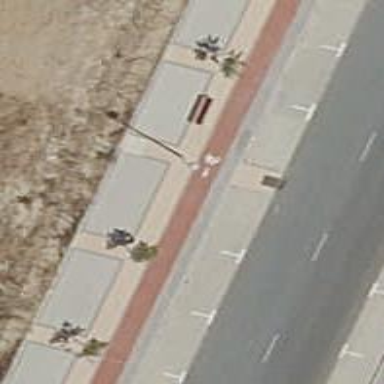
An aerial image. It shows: Bench.